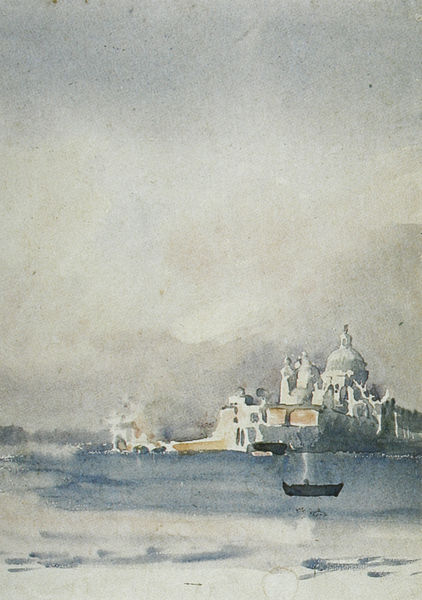
Titel: Venedig
Künstler: Clara von Rappard
Institution: Privatbesitz
Schlagwörter: blau, dunkel, gemälde, himmel, meer, schatten, wasser, weiß, wolken, aquarell, fluss, gelb, landschaft, ocker, sand, see, stadt, ufer, braun, grau, hell, hintergrund, licht, orange, schwarz, skizze, dach, gebäude, haus, schnee, wolke, beige, hochformat, malerei, barock, steine, bild, horizont, häuser, spiegelung, weite, wind, kirche, sonne, insel, renaissance, boot, boote, kahn, turm, hellblau, schiff, schiffe, segel, segelboot, strand, welle, wellen, ruhe, fassade, italien, perspektive, venedig, studie, segelschiff, dorf, dächer, mauer, nebel, weis, winter, hafen, kai, kaimauer, kuppel, stille, spiegeln, still, hoch, leuchten, wei, wasserfarben, burg, moschee, türme, palast, blautöne, dom, fischerboot, sandstrand, wei0, wässrig, trüb, rom, diffus, verschwommen, verwischt, hellgrau, mauern, stadtmauer, tempel, grautöne, lagune, ungenau, kuppeldach, canale grande, gondel, reddentore, gra, salute, new york, spiegelnd, pel, atlantis, stadtmauern, santa maria salute, tambourkppel, ß, rhig, sitaquarell